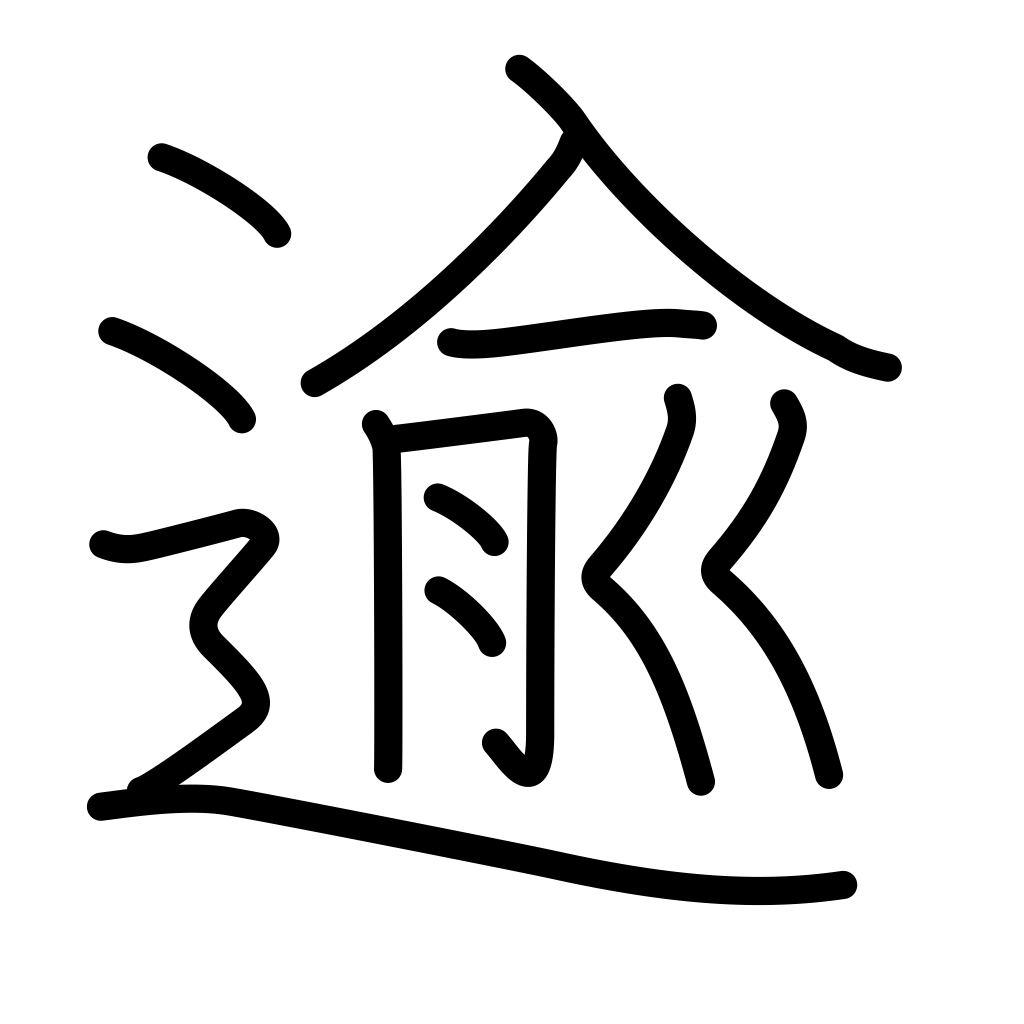
Meaning: pass, go beyond